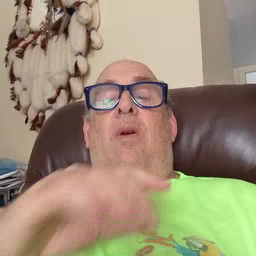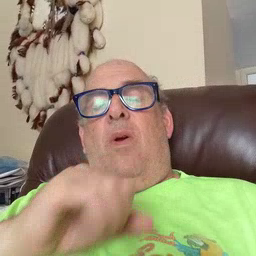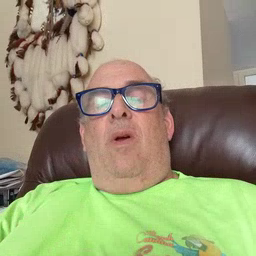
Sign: old